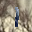
Label: 1